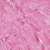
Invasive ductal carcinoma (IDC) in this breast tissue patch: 0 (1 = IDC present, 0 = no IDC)